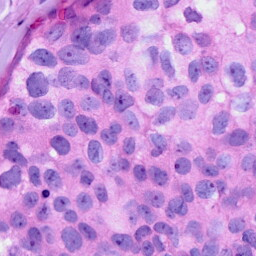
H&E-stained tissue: Breast